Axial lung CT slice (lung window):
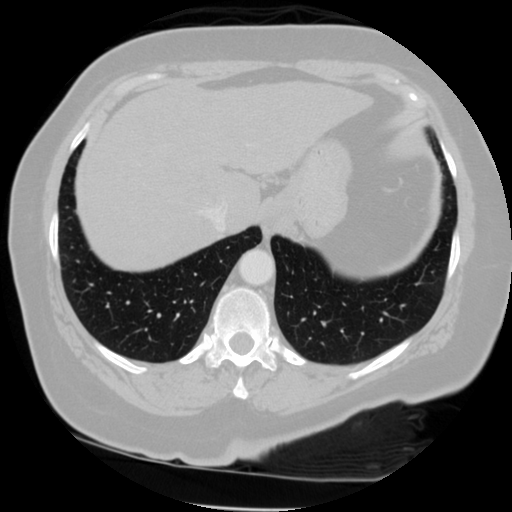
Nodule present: no